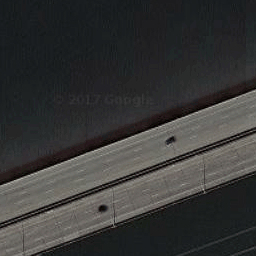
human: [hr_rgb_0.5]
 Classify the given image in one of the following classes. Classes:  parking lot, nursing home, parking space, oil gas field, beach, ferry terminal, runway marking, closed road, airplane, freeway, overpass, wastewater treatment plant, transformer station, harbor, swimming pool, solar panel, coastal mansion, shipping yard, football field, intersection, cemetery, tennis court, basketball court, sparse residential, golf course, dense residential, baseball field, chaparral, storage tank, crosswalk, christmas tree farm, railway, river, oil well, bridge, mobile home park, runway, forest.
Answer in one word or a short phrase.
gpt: bridge